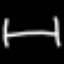
Label: bed